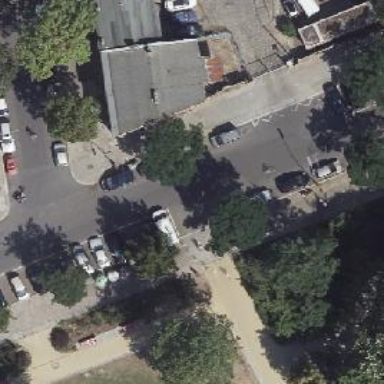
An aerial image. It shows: Unmarked crossing on footway.